Question: I have problem with the absolute positioning of Logo image in the nav.
My logo must be half on the navbar and half bellow.
When I add a class inside col-md-3 with te property position: absolute the size of the parent col-md-3 becomes larger than normal col-md-3.
This is how it should look:

For better positiong of the content I pulled the nav and logo in one row and two cols (col-md-2 and col-md-10). The conntent bellow the first row is one row with two cols - col-md-offset-2 col-md-7 and col-md-3. The cols ow both rows must have the same witdh.
The code:
<URL>
My question is why the logo col-md-3 is bigger then the col-md-3 in the second row. Both cols must have the same width...i don't know how to fix the width...
Or have you a better way to handle this (primary, that the logo is on and bellow the navbar, and that the content bellow the navbar begins right to the logo)
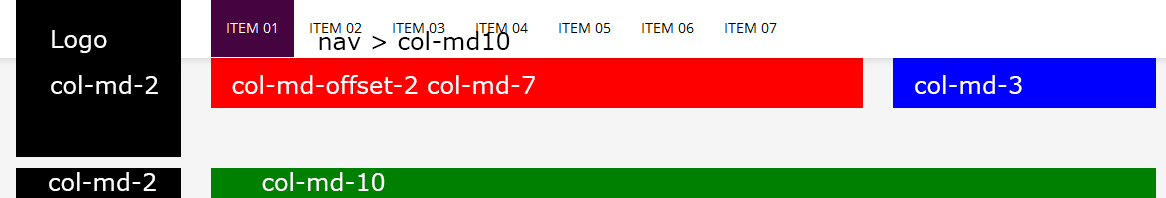
Answer: I prefer to use <URL>. If you increase the height of the logo, it comes out of the navbar. This is its peculiarity. Typically this becomes a problem. But now this is the way to solve your task.
Please check the result.
<URL>
'''
@import url('https://maxcdn.bootstrapcdn.com/bootstrap/3.3.6/css/bootstrap.min.css');
.navbar-default .navbar-nav > .active > a,
.navbar-default .navbar-nav > .active > a:focus,
.navbar-default .navbar-nav > .active > a:hover {
background-color: #000;
color: #fff;
}
.navbar {
margin-bottom: 0;
}
.navbar-brand {
padding: 0 15px;
}
@media (min-width: 992px) {
.navbar > .container {
padding: 0;
}
.navbar-brand {
margin-left: 0 !important;
}
.navbar-header {
margin-right: 15px !important;
width: 16.66666667%; /* width of .col-md-2 */
}
.navbar-header img {
height: auto;
max-width: 100%;
}
}
section .row { margin-bottom: 50px; }
section .row > div > div { height: 50px; }
.green { background: green; }
.blue { background: blue; }
.red { background: red; }
.silver { background: silver; }
'''
'''
<header class="header-main">
<nav class="navbar navbar-default navbar-static-top nav-izbornik" role="navigation">
<div class="container">
<div class="navbar-header">
<button type="button" class="navbar-toggle" data-toggle="collapse" data-target=".navbar-responsive-collapse">
<span class="icon-bar"></span>
<span class="icon-bar"></span>
<span class="icon-bar"></span>
</button>
<a class="navbar-brand" href="#" title="Test centar">
<img src="//dummyimage.com/225x200/000/fff" alt="" class="hidden-xs hidden-sm logo-borderi">
<img src="//dummyimage.com/50x50/000/fff" alt="" class="hidden-md hidden-lg logo-za-manje">
</a>
</div><!--.navbar-header-->
<div class="collapse navbar-collapse navbar-responsive-collapse">
<ul class="nav navbar-nav">
<li class="active"><a href="#">Item 01</a></li>
<li><a href="#">Item 02</a></li>
<li><a href="#">Item 03</a></li>
<li><a href="#">Item 04</a></li>
<li><a href="#">Item 05</a></li>
<li><a href="#">Item 06</a></li>
</ul>
</div><!--nav-collapse -->
</div><!--container-->
</nav>
</header>
<section>
<div class="container">
<div class="row">
<div class="col-md-offset-2 col-md-7"><div class="red"></div></div>
<div class="col-md-3"><div class="blue"></div></div>
</div>
<div class="row">
<div class="col-md-2"><div class="silver"></div></div>
<div class="col-md-10"><div class="green"></div></div>
</div>
</div><!--container-->
</section>
<script src="https://ajax.googleapis.com/ajax/libs/jquery/1.11.3/jquery.min.js"></script>
<script src="https://maxcdn.bootstrapcdn.com/bootstrap/3.3.6/js/bootstrap.min.js" integrity="sha384-0mSbJDEHialfmuBBQP6A4Qrprq5OVfW37PRR3j5ELqxss1yVqOtnepnHVP9aJ7xS" crossorigin="anonymous"></script>
'''